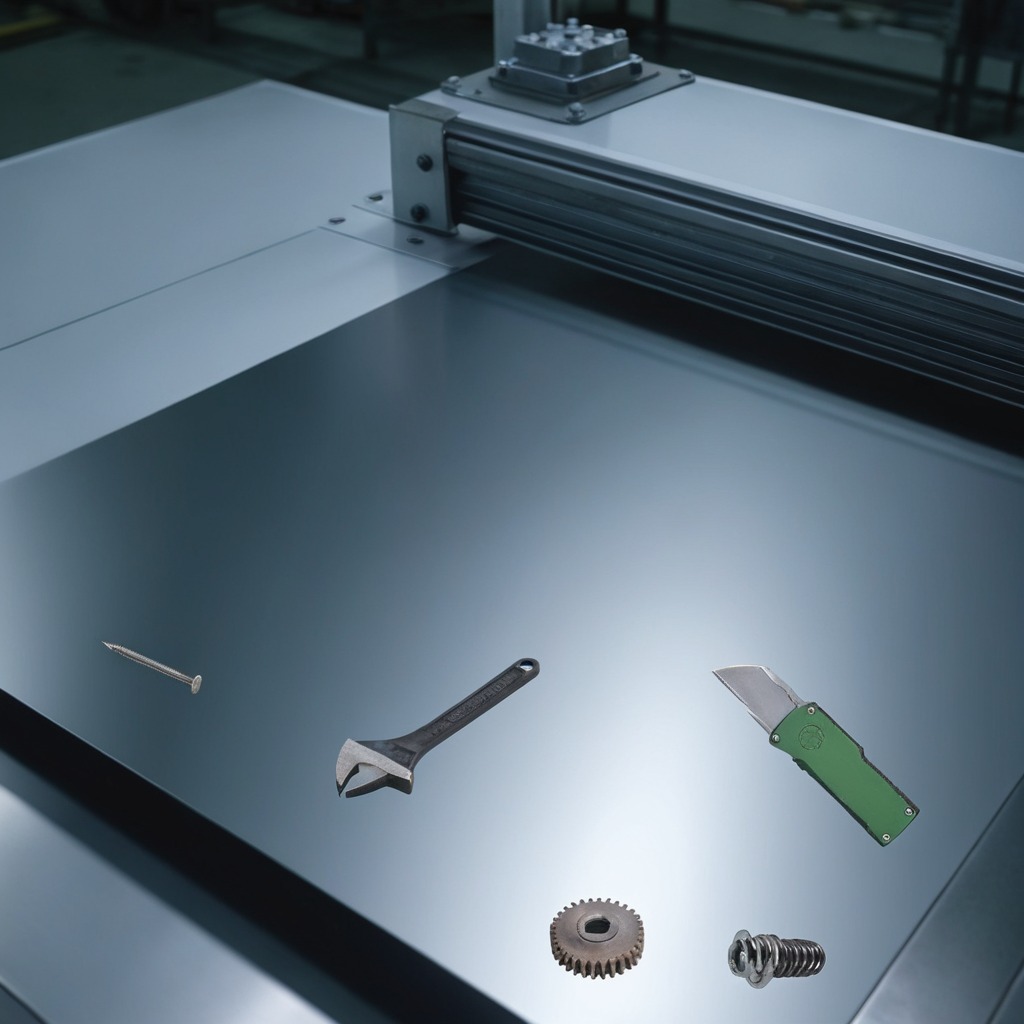
A steel gear with teeth, a utility knife, an iron nail, a coiled metal spring, and a wrench are lying on a metal table in a machine shop under fluorescent lights.